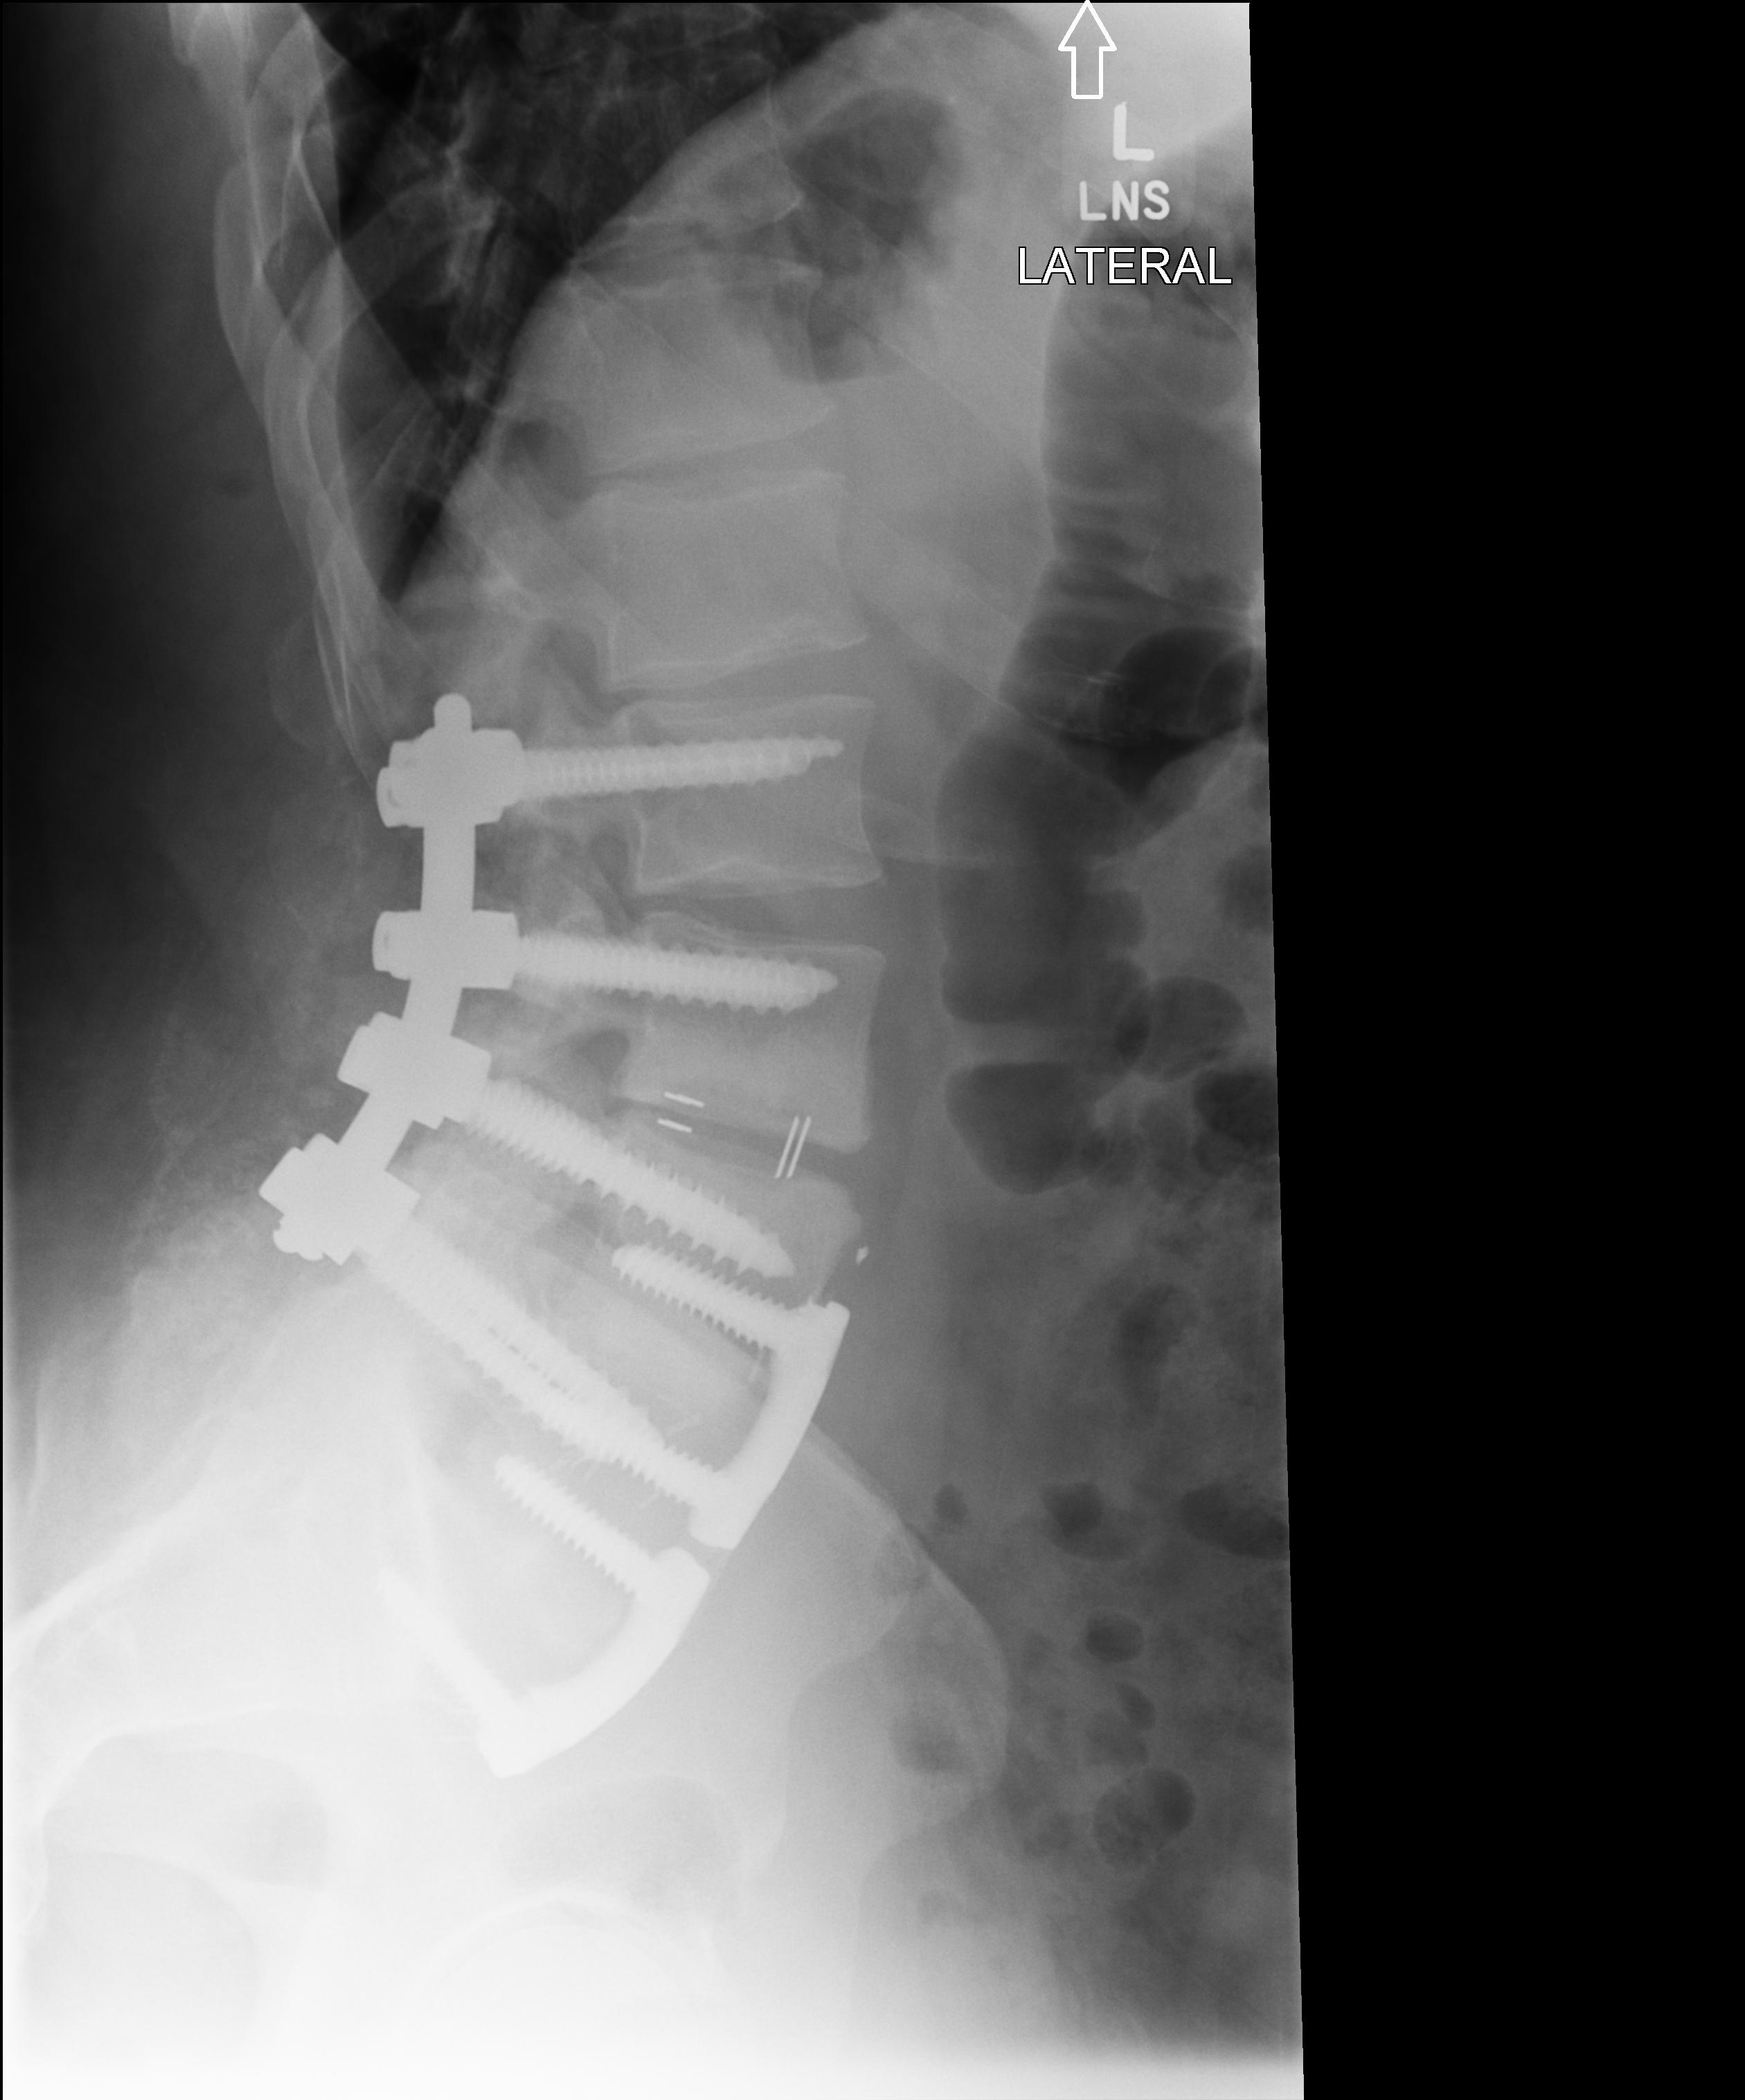
View: LATERAL
Implant manufacturer: medtronic solera